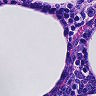
Metastatic tissue present: no